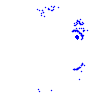
Particle: proton